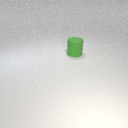
large green rubber cylinder